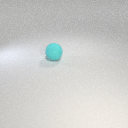
large cyan rubber sphere